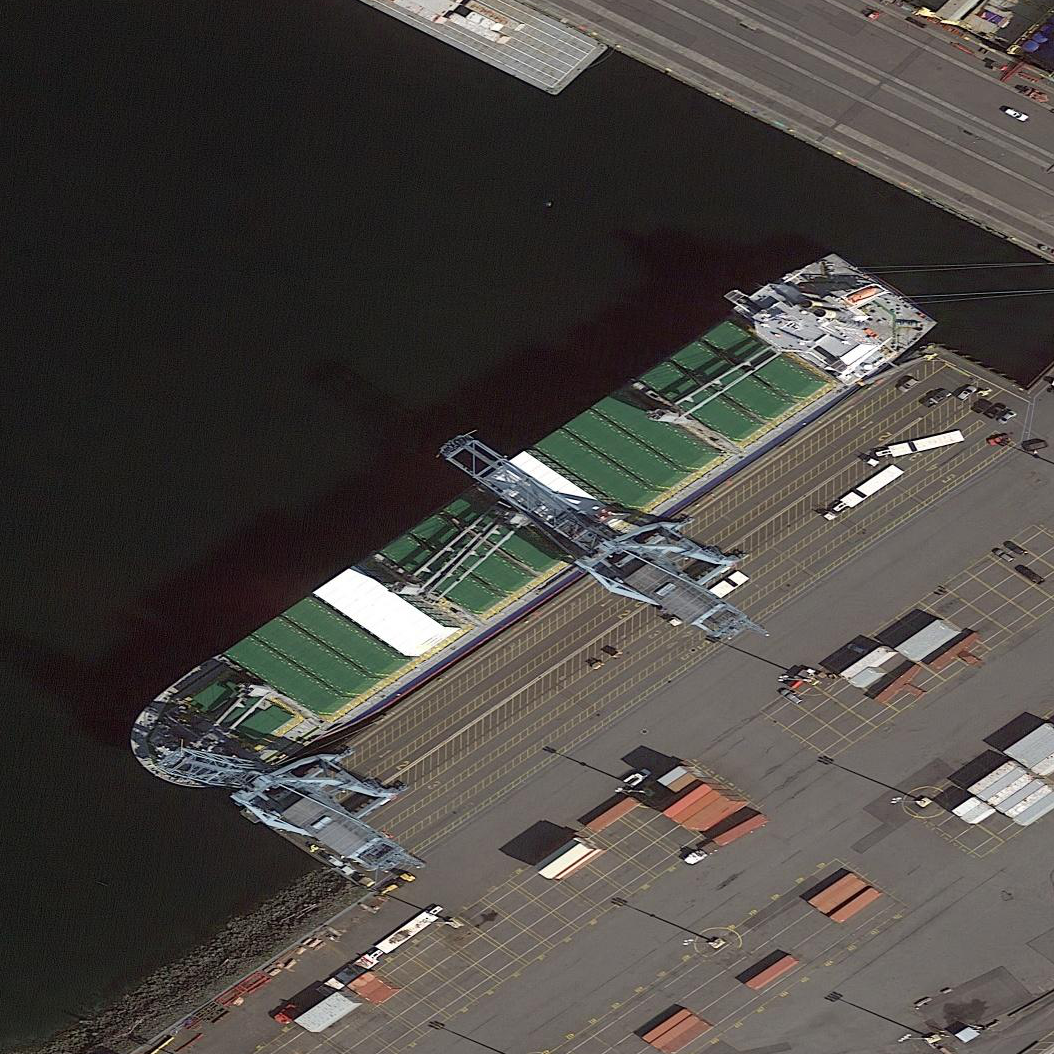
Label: civil